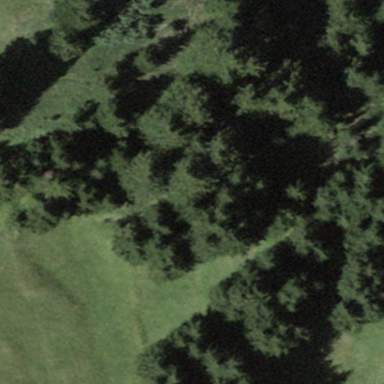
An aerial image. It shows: Mixed forest with variety of leaf types and cycles.